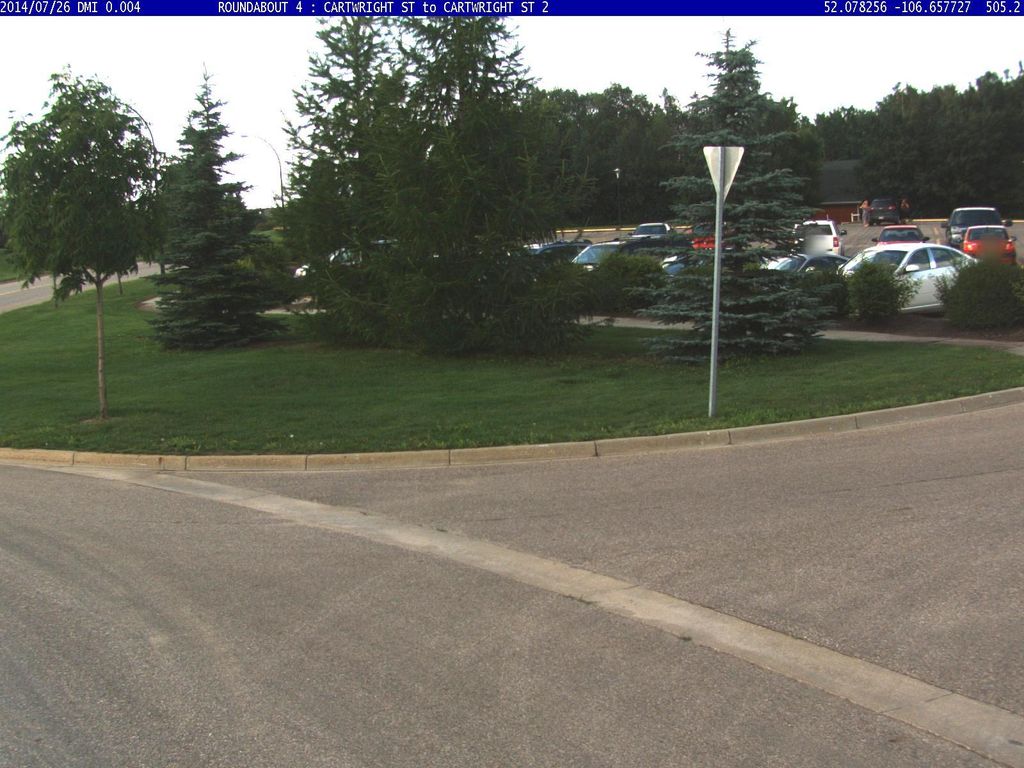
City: saskatoon